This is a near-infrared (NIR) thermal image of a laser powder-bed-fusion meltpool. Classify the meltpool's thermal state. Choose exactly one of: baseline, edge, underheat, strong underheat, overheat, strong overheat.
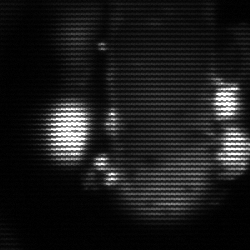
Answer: strong underheat